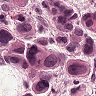
Metastatic tissue present: yes